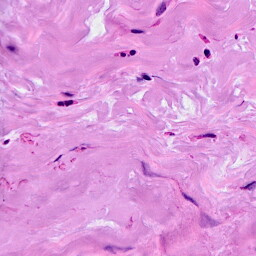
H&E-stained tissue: Breast